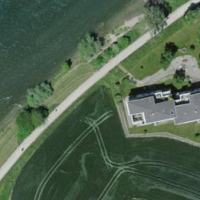
EUNIS habitat code: 55
Species observed at this site:
Plantago lanceolata
Dipsacus fullonum
Rumex obtusifolius
Prunus spinosa
Cornus sanguinea
Filipendula ulmaria